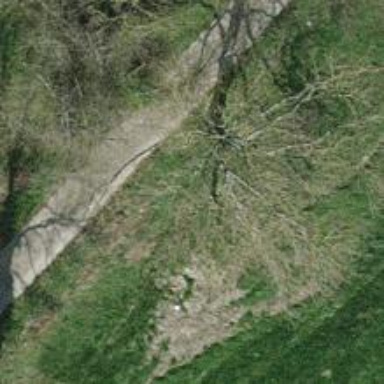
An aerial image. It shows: Beautiful tree in nature.